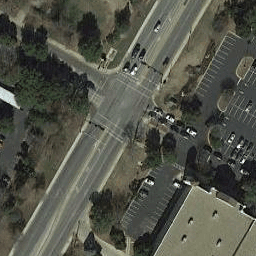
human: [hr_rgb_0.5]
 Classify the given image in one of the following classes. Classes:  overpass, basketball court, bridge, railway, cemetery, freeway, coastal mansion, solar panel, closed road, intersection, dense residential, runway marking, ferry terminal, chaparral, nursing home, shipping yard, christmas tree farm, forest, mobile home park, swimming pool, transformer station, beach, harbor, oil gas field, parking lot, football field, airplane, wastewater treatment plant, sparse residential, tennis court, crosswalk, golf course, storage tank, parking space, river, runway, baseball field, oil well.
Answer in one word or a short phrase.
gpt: intersection